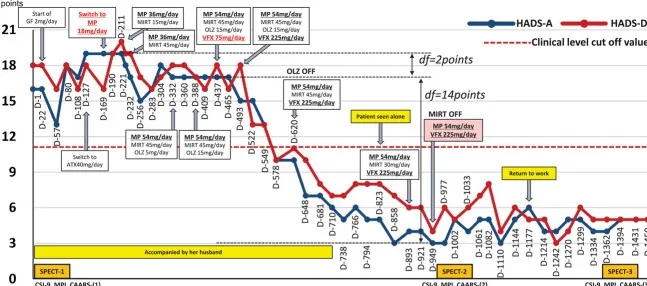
Course of treatment and subjective parameters. Additional MP and VFX interventions that may have contributed to the improvement in the patient's nociplastic pain status are highlighted in red underlined font. Subsequent changes in MP and VFX doses are shown in black bold underlined font. (C) HADS score.
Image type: chart (chart)